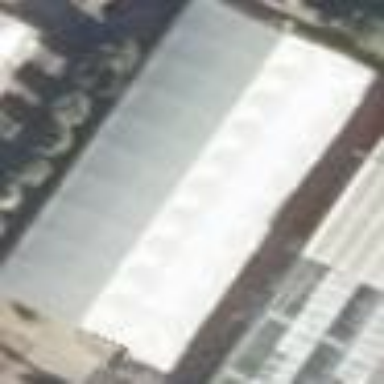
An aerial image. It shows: Greenhouse used for horticulture.